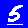
Digit: 5